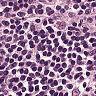
Metastatic tissue present: no